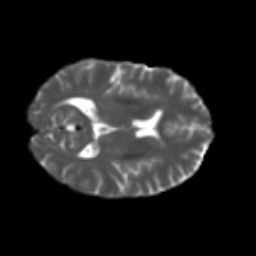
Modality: T2w
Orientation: axial
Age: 49
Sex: female
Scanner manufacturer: ge
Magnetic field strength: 3 T
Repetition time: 7.8 s
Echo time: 0.0606 s